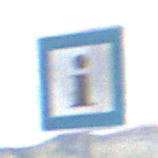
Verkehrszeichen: Informationsstelle
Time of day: Midday
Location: Outdoor (Nature)
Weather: PartlyCloudy
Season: NotSpecified
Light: Natural